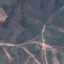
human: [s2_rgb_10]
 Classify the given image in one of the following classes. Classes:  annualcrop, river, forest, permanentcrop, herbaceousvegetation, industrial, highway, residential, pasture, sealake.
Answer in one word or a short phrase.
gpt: HerbaceousVegetation